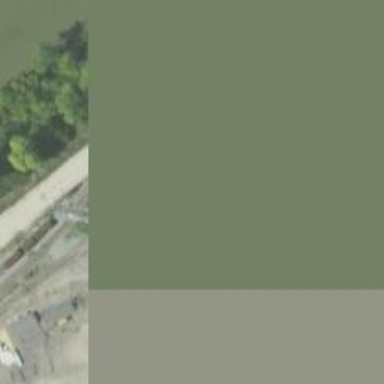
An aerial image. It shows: Railway siding for service.